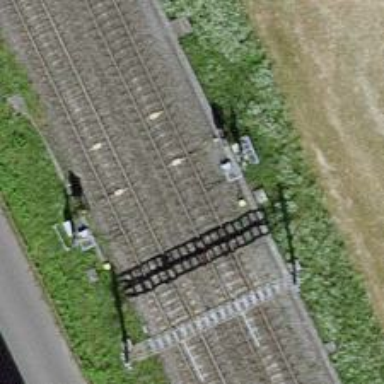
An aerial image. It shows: Railway signal.